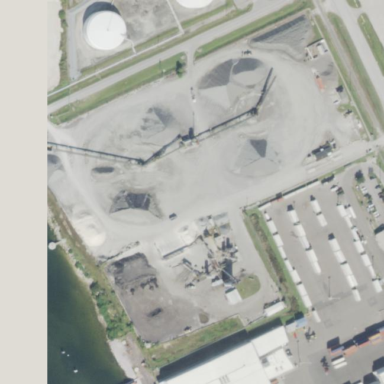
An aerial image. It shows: Industrial area featuring asphalt plant.